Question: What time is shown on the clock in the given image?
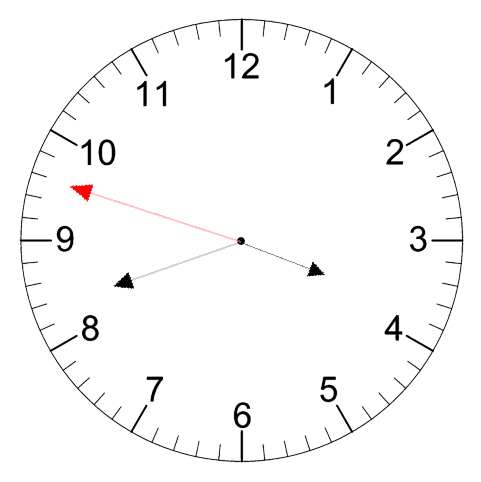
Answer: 03:41:48